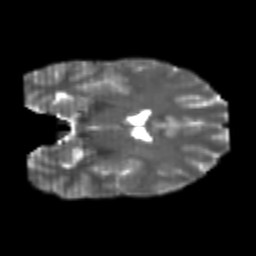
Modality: T2w
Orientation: coronal
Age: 20
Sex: male
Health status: healthy
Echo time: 0.074 s